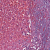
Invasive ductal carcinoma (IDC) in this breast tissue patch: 0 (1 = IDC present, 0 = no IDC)